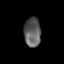
Tissue: skin
Cell type: Epithelial cells
Senescence score: 0.1883
Nuclear area (px): 481
Mean DAPI intensity: 93.356